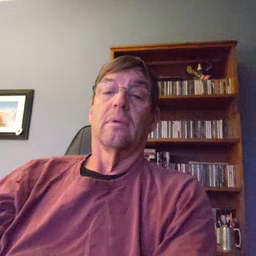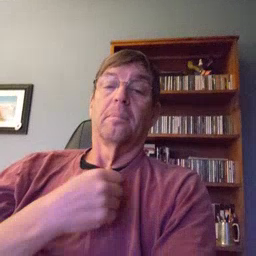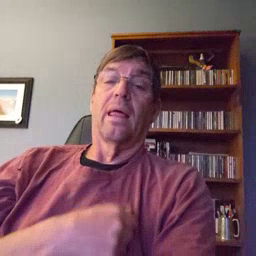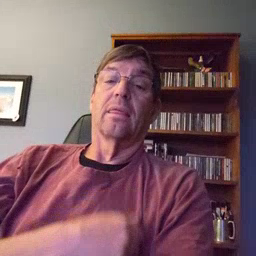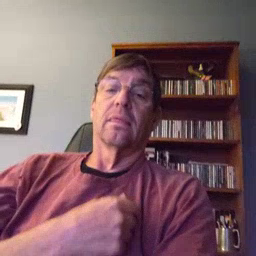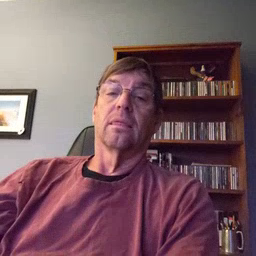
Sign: bath